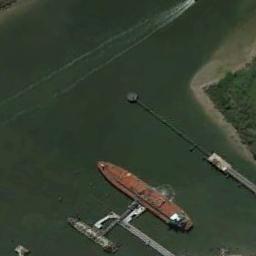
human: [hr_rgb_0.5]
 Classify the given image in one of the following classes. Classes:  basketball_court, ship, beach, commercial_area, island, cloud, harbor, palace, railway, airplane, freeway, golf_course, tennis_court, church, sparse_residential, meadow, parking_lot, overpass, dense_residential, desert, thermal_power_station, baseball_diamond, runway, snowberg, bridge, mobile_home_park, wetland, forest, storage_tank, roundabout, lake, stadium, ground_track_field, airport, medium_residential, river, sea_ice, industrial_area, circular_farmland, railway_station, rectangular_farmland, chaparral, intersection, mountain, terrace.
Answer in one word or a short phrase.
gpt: ship